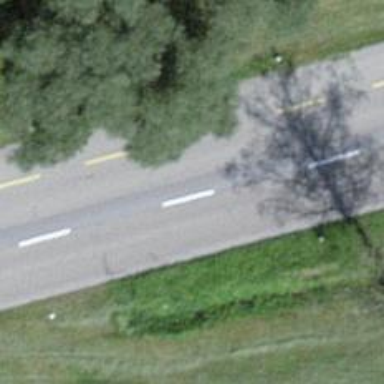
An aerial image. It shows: Asphalt road classified as primary highway.